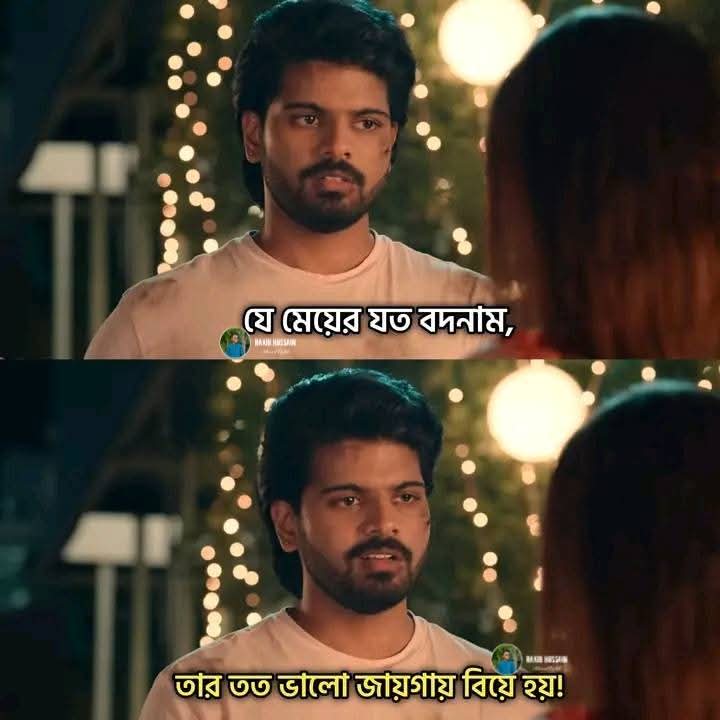
Text: যে মেয়ের যত বদনাম,
তার তত ভালো জায়গায় বিয়ে হয়!
Label: Hate
Hate category: Personal Offence
Targeted group: Individual